Interaction volume radius: 10 \u00c5
Interaction volume height: 10 \u00c5
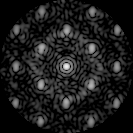
Disorder parameter: 0.4036